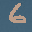
Label: 6